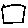
Label: square